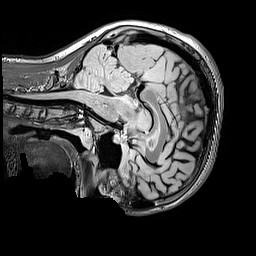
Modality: FLAIR
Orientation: sagittal
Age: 13
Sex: male
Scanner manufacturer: siemens
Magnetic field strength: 3 T
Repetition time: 5 s
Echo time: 0.388 s